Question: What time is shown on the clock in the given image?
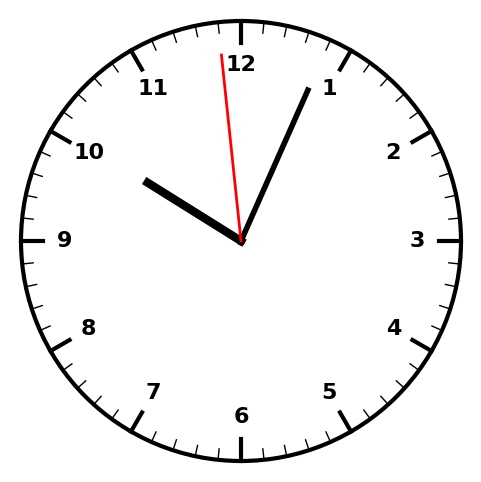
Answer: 10:03:59